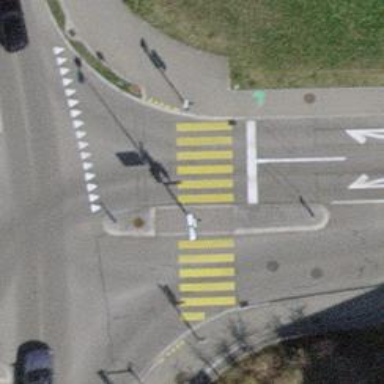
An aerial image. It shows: Zebra crossing with traffic signals and pedestrian island.